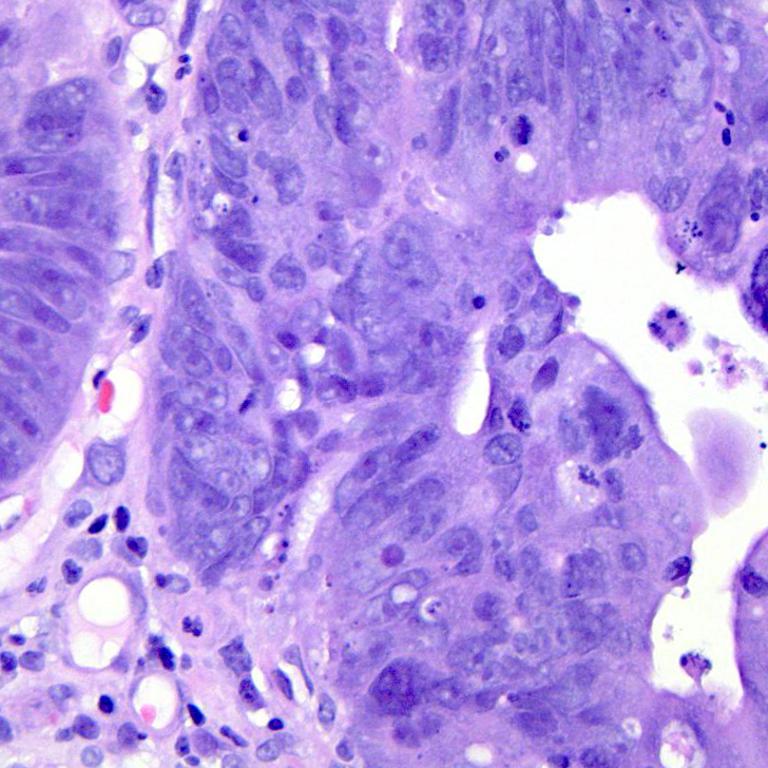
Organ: colon
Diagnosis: adenocarcinomas